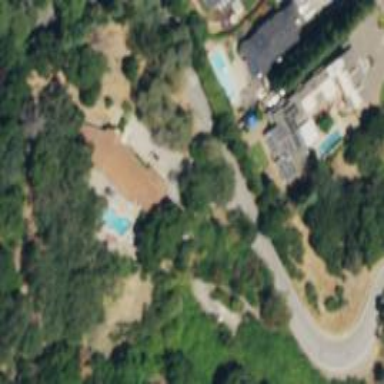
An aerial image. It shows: Driveway.